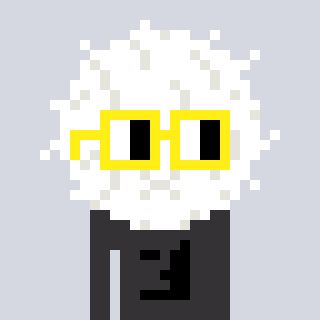
a pixel art character with square yellow glasses, a cottonball-shaped head and a grayscale-colored body on a cool background